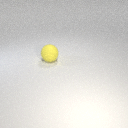
large yellow rubber sphere